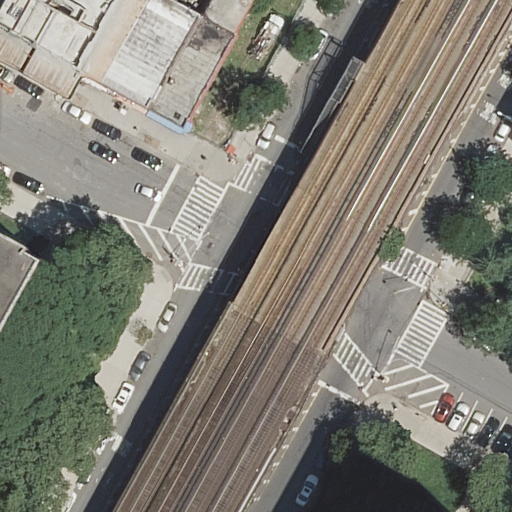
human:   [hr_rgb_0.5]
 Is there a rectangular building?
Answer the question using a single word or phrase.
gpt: yes

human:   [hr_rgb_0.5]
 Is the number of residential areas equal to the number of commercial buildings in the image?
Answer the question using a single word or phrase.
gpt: no

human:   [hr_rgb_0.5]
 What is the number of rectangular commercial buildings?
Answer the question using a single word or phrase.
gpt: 0

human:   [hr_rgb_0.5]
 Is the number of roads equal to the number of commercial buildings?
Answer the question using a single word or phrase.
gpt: no

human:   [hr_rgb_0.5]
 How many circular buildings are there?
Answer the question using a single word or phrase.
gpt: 0

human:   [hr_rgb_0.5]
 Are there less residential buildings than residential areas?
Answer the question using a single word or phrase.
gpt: no

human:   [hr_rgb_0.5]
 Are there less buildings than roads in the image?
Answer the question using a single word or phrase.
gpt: no

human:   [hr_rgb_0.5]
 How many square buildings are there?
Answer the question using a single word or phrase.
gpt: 0

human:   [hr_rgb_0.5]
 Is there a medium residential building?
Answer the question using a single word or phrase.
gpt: yes

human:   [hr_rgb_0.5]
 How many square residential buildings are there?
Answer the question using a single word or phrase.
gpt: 0

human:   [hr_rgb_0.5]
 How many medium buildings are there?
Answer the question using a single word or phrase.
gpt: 4

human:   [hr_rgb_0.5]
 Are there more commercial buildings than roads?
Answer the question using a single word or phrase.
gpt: no

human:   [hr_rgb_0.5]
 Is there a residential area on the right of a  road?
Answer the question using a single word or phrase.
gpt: yes

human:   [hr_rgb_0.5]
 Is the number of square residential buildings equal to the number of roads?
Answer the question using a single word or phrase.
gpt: no

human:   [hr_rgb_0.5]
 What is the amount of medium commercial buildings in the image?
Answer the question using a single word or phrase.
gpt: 0

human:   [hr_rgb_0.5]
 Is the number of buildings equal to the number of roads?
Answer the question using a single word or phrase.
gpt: yes

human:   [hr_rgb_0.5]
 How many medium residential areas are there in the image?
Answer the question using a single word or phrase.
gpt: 1

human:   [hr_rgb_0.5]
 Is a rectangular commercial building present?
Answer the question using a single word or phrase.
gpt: no

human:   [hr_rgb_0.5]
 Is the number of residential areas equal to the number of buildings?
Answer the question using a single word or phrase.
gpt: no

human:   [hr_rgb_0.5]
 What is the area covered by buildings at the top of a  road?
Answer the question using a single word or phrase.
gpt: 735m2

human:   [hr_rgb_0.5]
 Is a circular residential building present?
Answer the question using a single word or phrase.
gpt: no

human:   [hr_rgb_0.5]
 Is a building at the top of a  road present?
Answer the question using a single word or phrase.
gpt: yes

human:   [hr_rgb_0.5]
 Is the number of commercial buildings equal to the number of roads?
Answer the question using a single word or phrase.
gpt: no

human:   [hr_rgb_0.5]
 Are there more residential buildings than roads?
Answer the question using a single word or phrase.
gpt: no

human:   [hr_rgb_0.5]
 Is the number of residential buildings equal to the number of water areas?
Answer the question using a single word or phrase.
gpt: no

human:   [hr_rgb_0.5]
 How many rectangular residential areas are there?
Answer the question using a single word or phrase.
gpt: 2

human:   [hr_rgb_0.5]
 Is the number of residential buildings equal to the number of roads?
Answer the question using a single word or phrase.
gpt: yes

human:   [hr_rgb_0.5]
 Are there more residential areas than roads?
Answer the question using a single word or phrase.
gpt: no

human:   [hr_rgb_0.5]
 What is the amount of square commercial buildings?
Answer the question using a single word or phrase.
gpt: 0

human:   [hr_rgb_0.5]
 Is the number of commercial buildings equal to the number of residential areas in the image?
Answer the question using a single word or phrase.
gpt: no

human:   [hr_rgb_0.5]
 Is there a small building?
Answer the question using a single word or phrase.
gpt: yes

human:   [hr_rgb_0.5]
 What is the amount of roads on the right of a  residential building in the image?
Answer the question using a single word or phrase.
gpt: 5

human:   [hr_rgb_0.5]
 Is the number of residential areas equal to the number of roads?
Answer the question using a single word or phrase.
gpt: no

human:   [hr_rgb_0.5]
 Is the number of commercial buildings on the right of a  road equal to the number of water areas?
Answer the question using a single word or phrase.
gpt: yes

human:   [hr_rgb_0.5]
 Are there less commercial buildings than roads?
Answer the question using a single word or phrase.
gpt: yes

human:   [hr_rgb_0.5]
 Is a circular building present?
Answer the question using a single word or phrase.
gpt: no